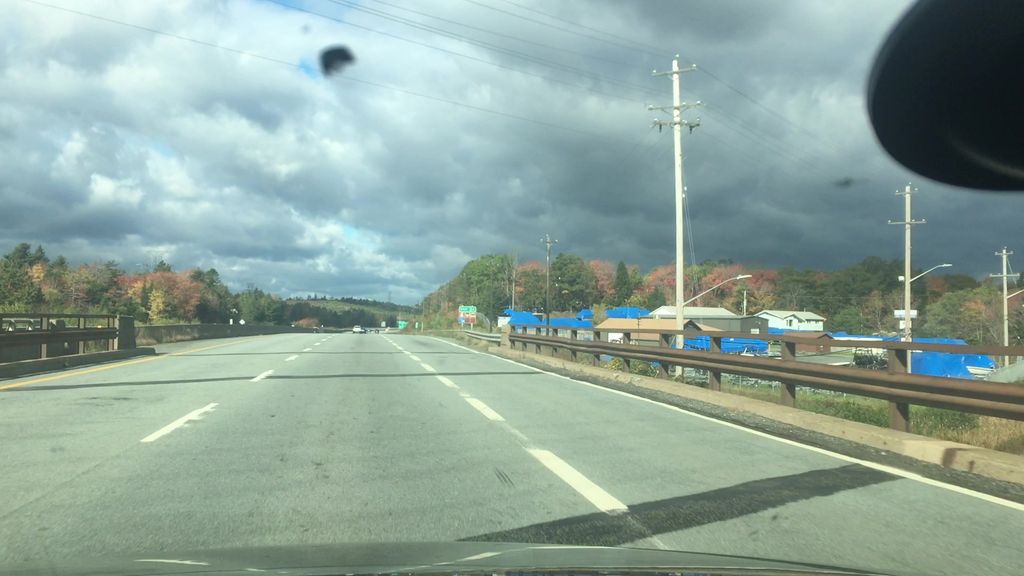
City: halifax